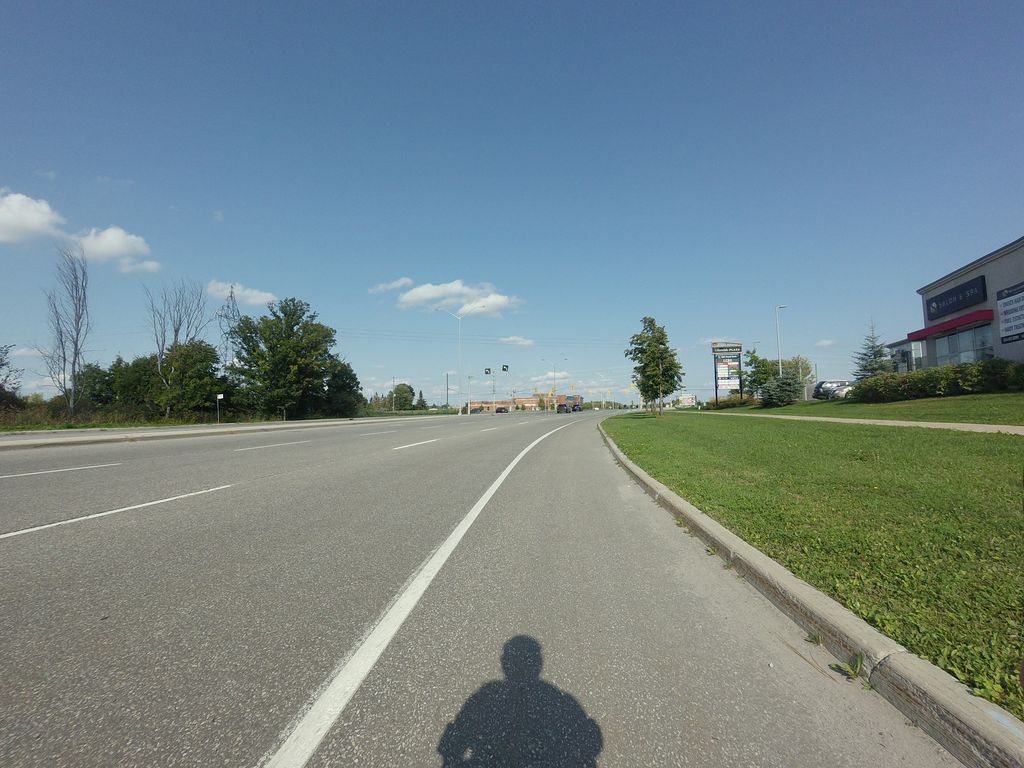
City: ottawa-gatineau